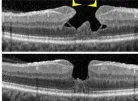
Cavitations of the foveal pit in the lower foveal walls as a characteristic of degenerative lamellar macular holes in 6 eyes of 6 patients. The months after the first visit (0) are indicated above or left of the images. Yellow and pink arrowheads indicate lamellar hole-associated epiretinal proliferation (LHEP). The arrows indicate tissue bands of medium reflectivity which connect glial cells in the center of the foveola with LHEP at the inner surface of the foveal walls. E; Development of a degenerative lamellar hole.
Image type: ophthalmic_imaging (oct)